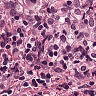
Metastatic tissue present: yes